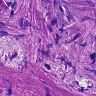
Metastatic tissue present: yes